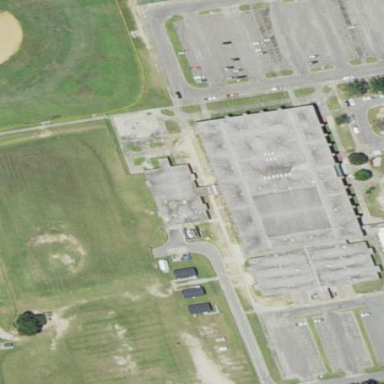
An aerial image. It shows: School building.